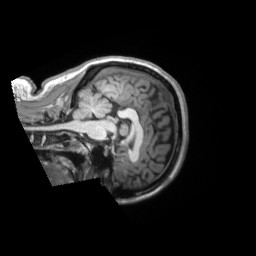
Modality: T1w
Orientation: sagittal
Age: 35
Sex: female
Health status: ill
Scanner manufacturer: siemens
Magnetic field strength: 3 T
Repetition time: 2.2 s
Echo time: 0.00157 s